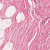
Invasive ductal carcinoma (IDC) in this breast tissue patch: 0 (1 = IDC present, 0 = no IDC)